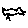
Label: bird